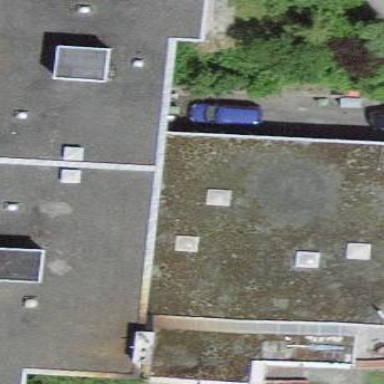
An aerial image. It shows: Building with apartments and flat roof.